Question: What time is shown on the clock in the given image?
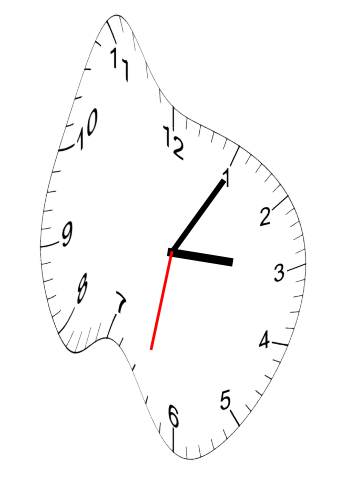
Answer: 03:05:32